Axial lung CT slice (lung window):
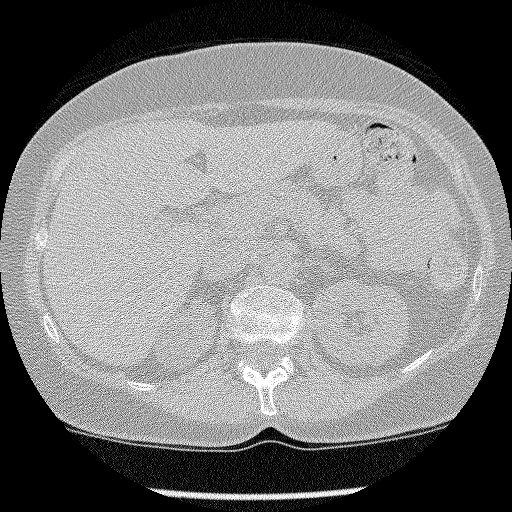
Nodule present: no